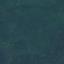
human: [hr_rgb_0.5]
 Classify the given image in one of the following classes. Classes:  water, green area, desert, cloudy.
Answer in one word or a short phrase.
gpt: green area